Field crop: tomato
Growth stage: 2
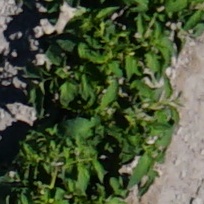
Species: tomato